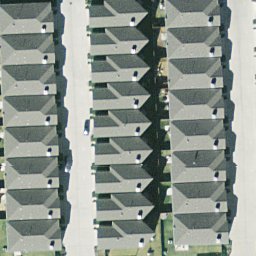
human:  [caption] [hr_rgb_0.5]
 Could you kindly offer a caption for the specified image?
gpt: It is a dense residential area with many houses arranged in lines .

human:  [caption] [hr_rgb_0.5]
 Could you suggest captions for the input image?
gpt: This is a dense residential area .

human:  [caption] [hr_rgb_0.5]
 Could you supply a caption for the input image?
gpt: Lots of houses arranged in lines with some roads fo through them .

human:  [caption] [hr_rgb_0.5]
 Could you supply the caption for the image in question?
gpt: There are lots of houses arranged in lines .

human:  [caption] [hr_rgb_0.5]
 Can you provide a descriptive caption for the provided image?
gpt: There are some houses arranged in lines in the dense residential area .